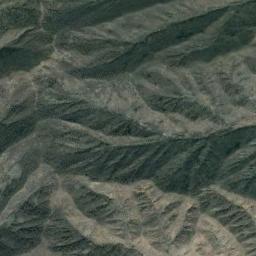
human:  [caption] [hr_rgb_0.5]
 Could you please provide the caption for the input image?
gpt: There is not the even mountain .

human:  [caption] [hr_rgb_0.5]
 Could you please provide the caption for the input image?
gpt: The folded mountain consists of some ridges and valleys and its rocks are yellow .

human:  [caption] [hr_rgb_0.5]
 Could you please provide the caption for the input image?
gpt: The mountain is consist of half of green plants and half of bare land .

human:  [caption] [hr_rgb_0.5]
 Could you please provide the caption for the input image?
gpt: The mountains are covered with yellow dirt .

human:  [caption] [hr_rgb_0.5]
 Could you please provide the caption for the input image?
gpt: There are some ridges on the gray mountain .